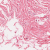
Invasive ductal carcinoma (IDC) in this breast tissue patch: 0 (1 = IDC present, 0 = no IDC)